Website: lowes
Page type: newsletter-management
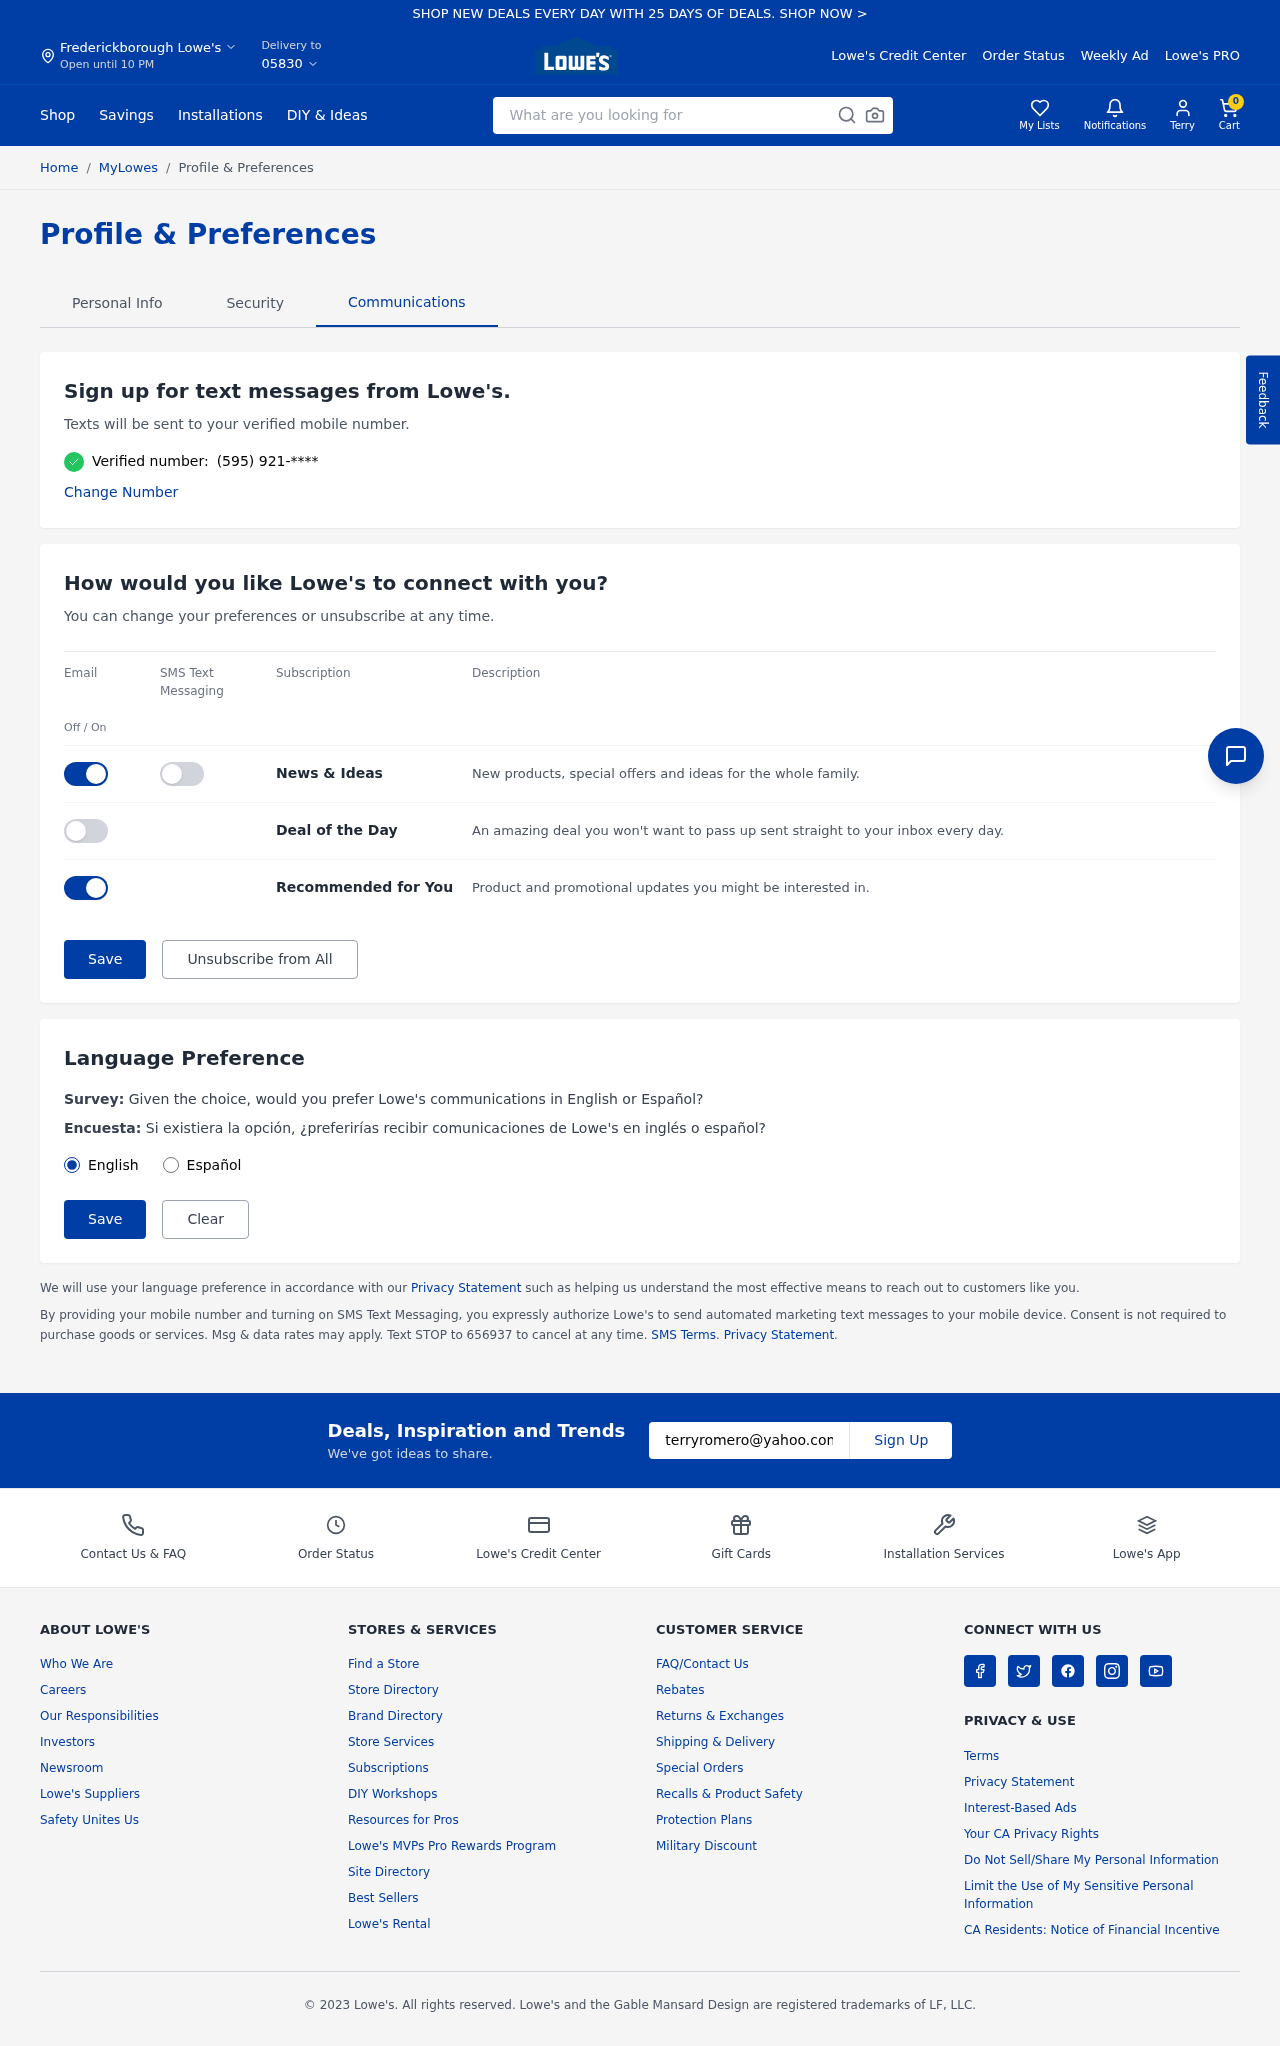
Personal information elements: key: PII_CITY
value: Frederickborough
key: PII_EMAIL
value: terryromero@yahoo.com
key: PII_FIRSTNAME
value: Terry
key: PII_POSTCODE
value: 05830
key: PII_PHONE
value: (595) 921
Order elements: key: ORDER_NUM_ITEMS
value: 0
Search elements: key: HEADER_SEARCH
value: What are you looking for